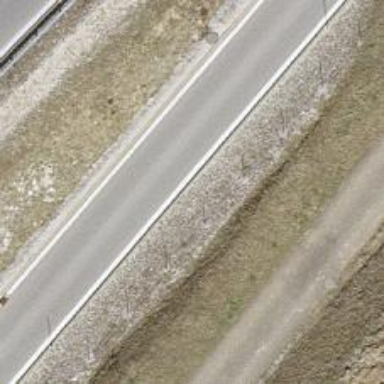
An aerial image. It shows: Motorway link.